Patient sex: M
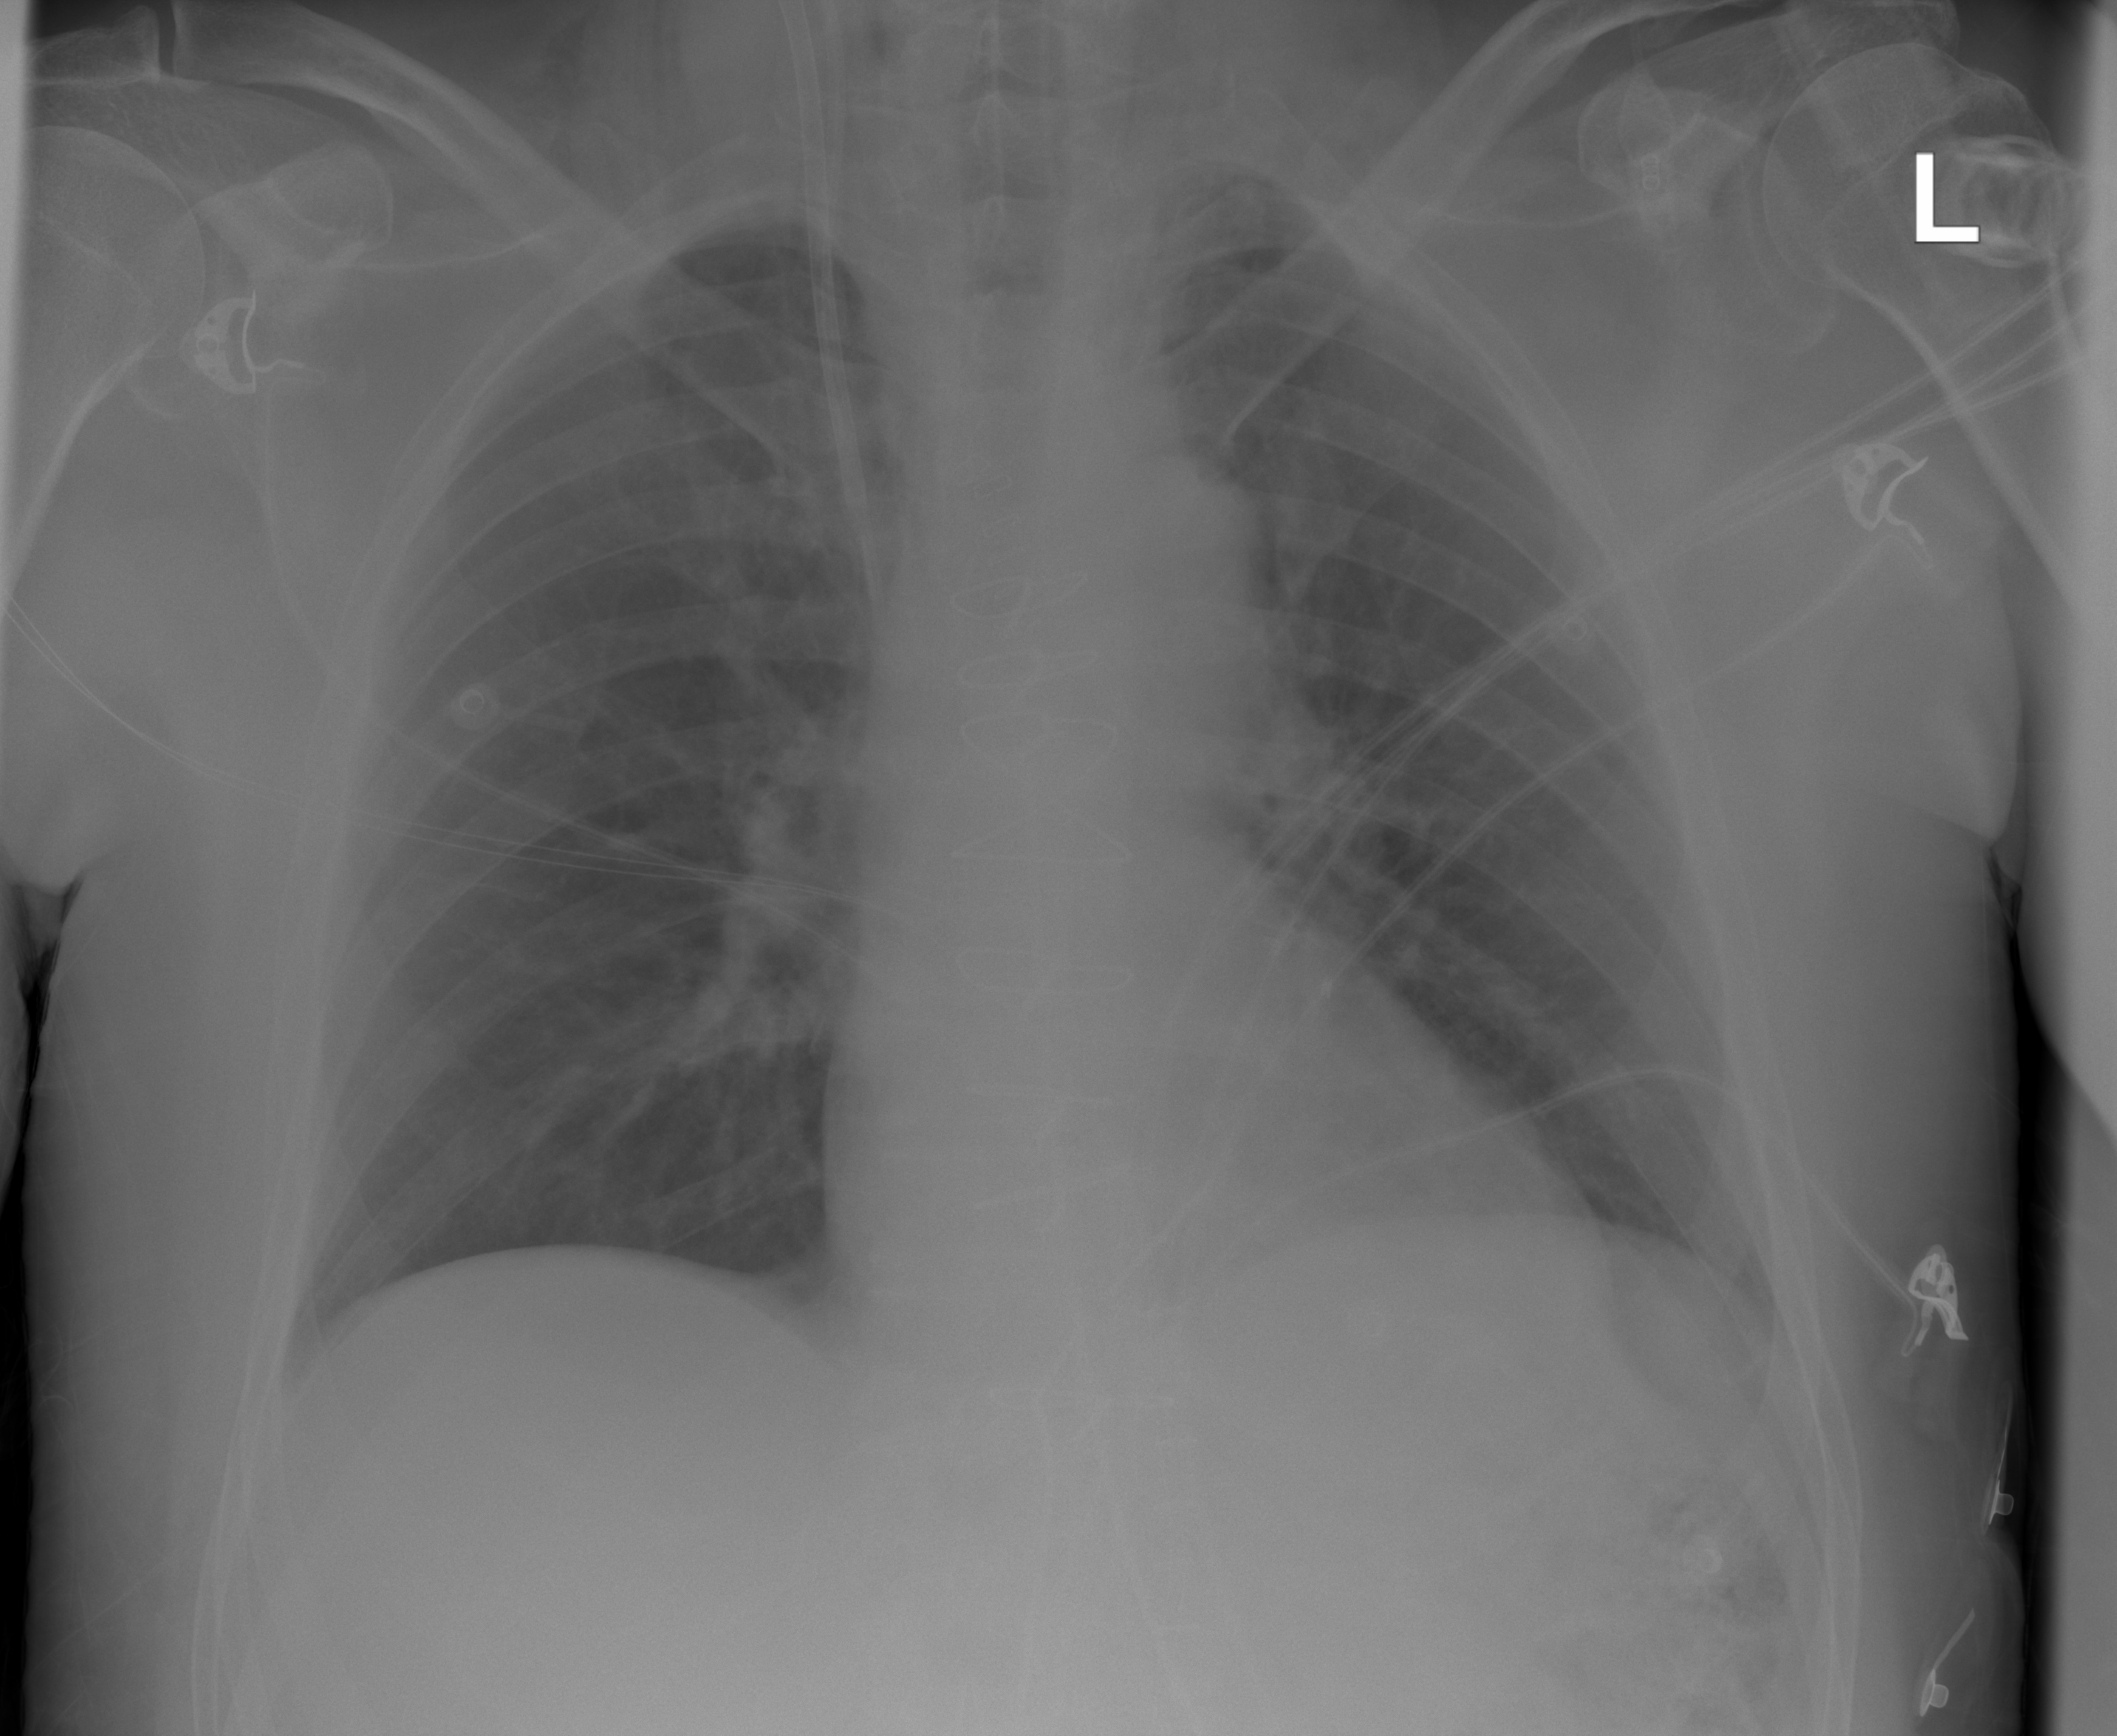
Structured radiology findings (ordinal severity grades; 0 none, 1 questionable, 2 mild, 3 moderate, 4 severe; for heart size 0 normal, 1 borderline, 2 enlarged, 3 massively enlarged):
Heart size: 0
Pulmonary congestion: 2
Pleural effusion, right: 0
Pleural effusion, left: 0
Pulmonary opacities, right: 0
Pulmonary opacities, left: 0
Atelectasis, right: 0
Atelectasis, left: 0